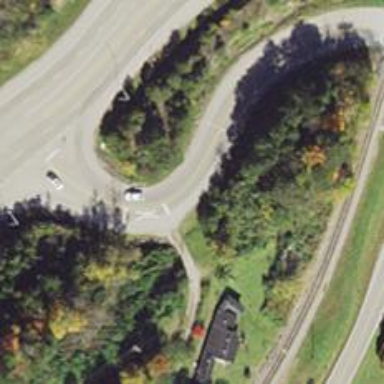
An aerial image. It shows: Asphalt trunk link road.